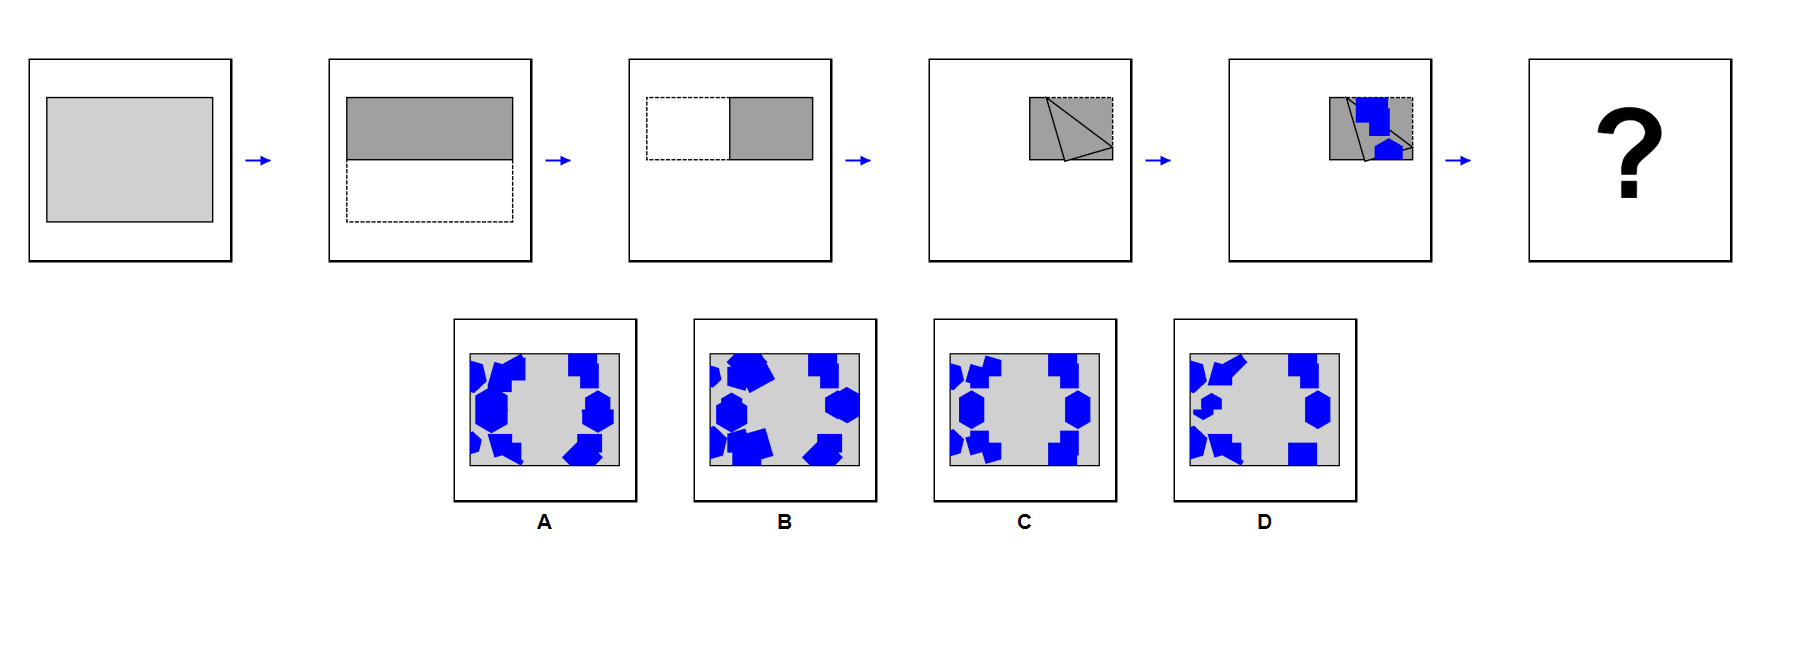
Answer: C